Aerial crown-view tile of a tropical tree (Barro Colorado Island, Panama), acquired 20241112:
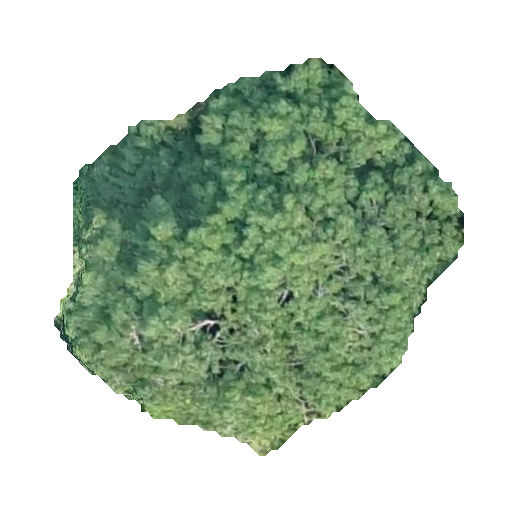
Species: Handroanthus guayacan
GBIF accepted scientific name: Handroanthus guayacan
Crown area: 168.839 m²